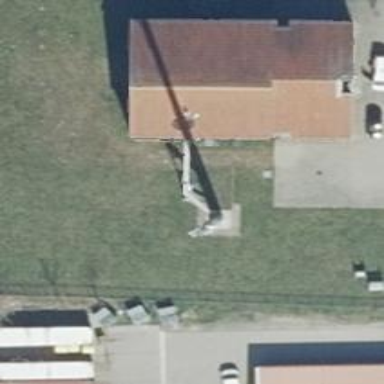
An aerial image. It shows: Communication mast tower.